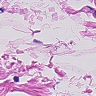
Metastatic tissue present: no